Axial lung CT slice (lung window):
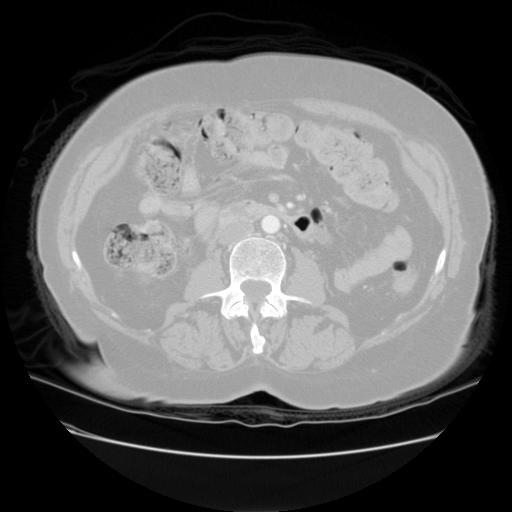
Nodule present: no